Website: lowes
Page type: billing-address
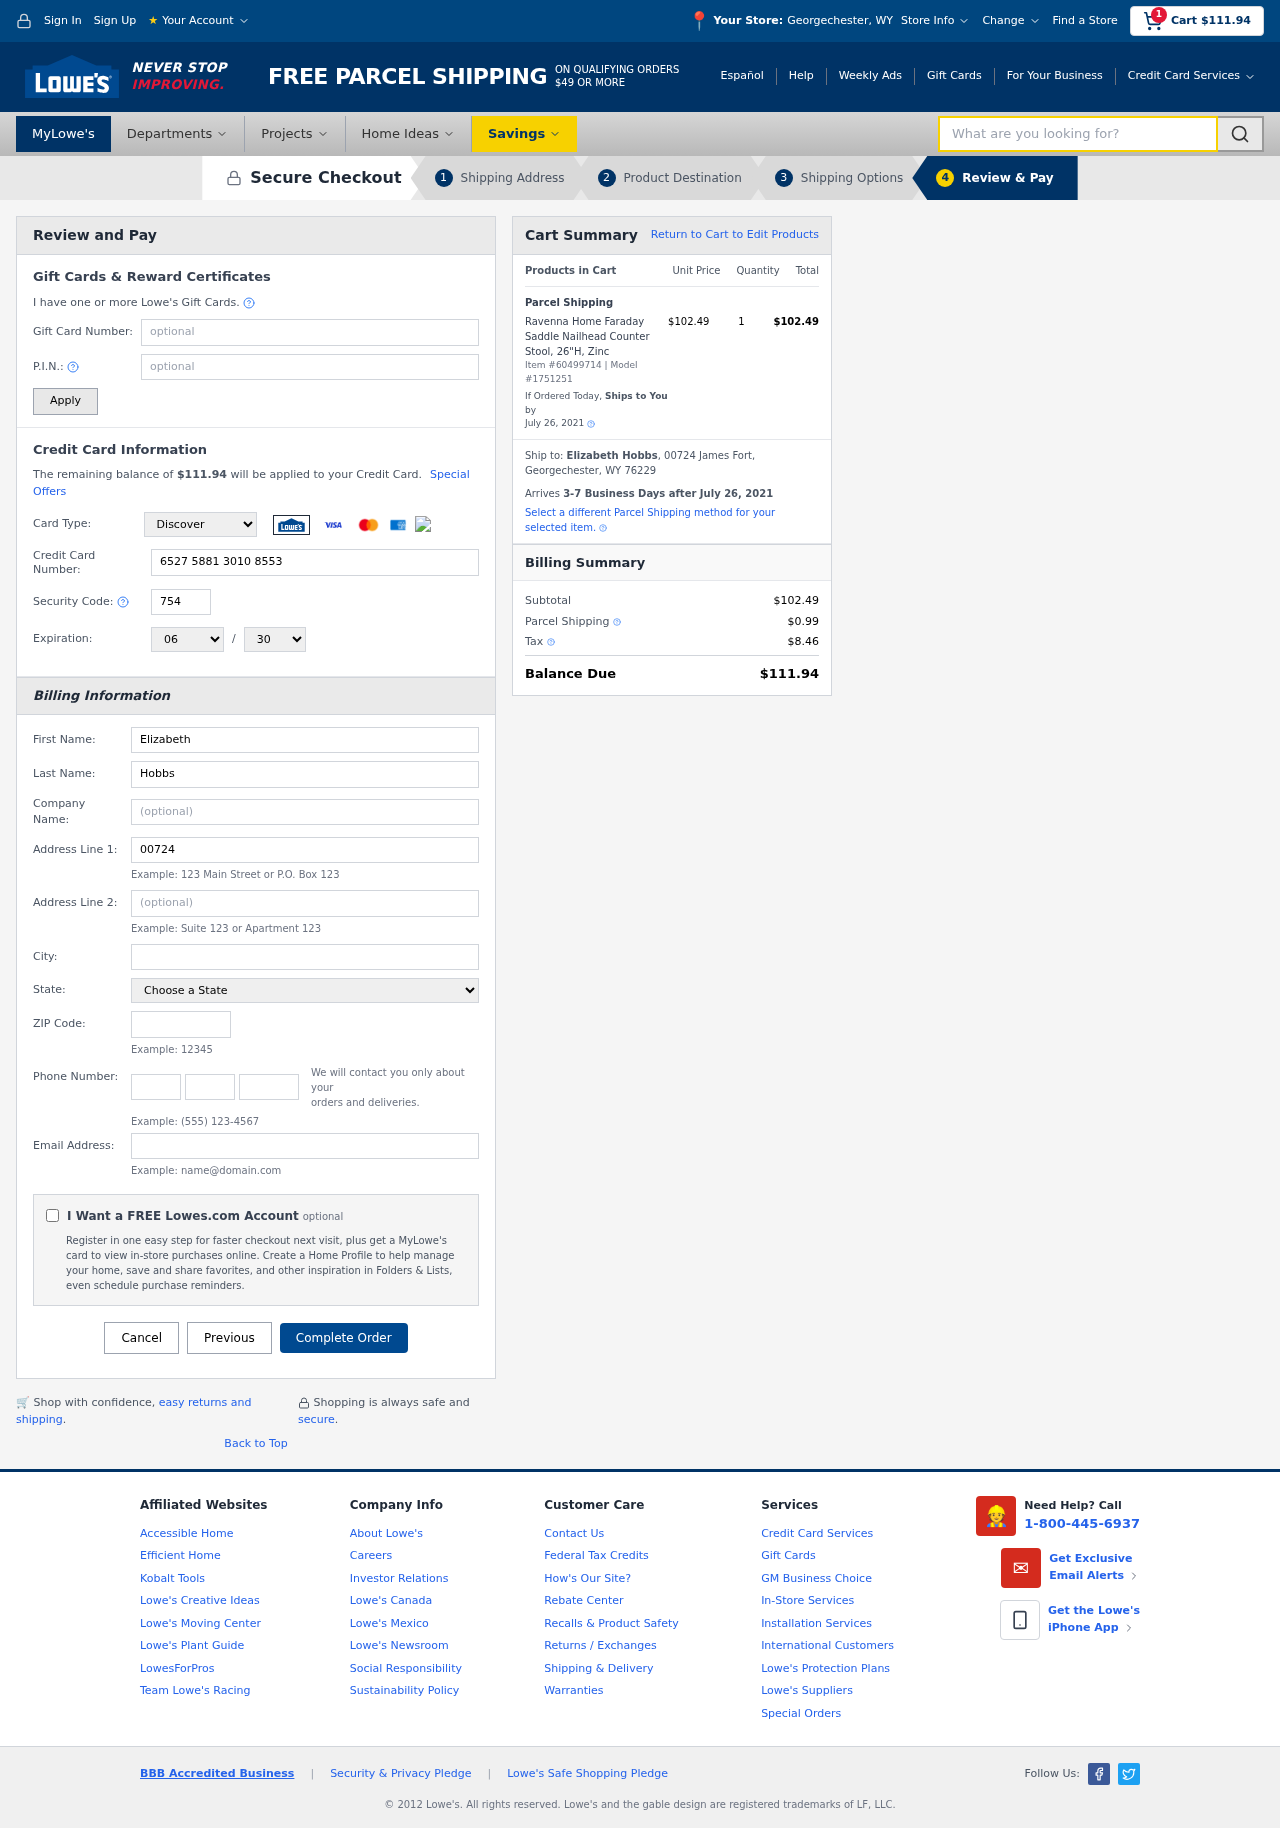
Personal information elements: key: PII_CARD_CVV
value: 754
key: PII_CARD_EXPIRY_MONTH
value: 06
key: PII_CARD_EXPIRY_YEAR
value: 30
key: PII_CARD_NUMBER
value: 6527 5881 3010 8553
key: PII_CARD_TYPE
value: Discover
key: PII_CITY
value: Georgechester
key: PII_CITY_STATE
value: Georgechester, WY
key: PII_EMAIL
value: elizabeth_hobbs@gmail.com
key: PII_FIRSTNAME
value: Elizabeth
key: PII_FULLNAME
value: Elizabeth Hobbs
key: PII_LASTNAME
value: Hobbs
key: PII_PHONE_AREA
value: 283
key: PII_PHONE_PREFIX
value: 618
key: PII_PHONE_SUFFIX
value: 6118
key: PII_POSTCODE
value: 76229
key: PII_STATE
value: Wyoming
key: PII_STREET
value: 00724 James Fort
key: PII_CITY_STATE_ZIP
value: Georgechester, WY 76229
Product elements: key: PRODUCT1_NAME
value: Ravenna Home Faraday Saddle Nailhead Counter Stool, 26"H, Zinc
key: PRODUCT1_PRICE
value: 102.49
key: PRODUCT1_QUANTITY
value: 1
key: PRODUCT_ITEM_NUMBER
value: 60499714
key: PRODUCT_MODEL_NUMBER
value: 1751251
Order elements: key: ORDER_SUBTOTAL
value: $111.94
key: ORDER_TOTAL
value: $111.94
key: ORDER_SHIPPING_DATE
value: July 26, 2021
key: ORDER_SUBTOTAL
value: $102.49
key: ORDER_DELIVERY_DATE
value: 3-7 Business Days after July 26, 2021
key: ORDER_SHIPPING_DATE2
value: July 26, 2021
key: ORDER_SUBTOTAL2
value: $102.49
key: ORDER_SHIPPING_COST
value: $0.99
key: ORDER_TAX
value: $8.46
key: ORDER_TOTAL2
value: $111.94
Search elements: key: HEADER_SEARCH
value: What are you looking for?